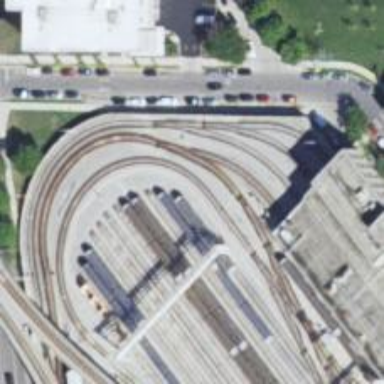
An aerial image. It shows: Electrified rail in service yard.